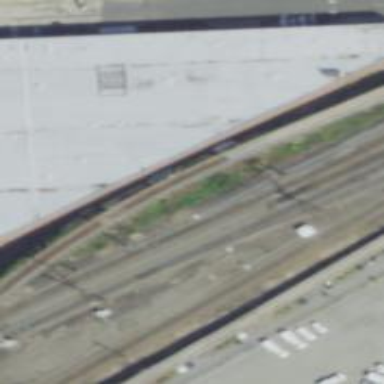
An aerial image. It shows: Railway track with contact lines for electrification.